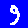
Digit: 9